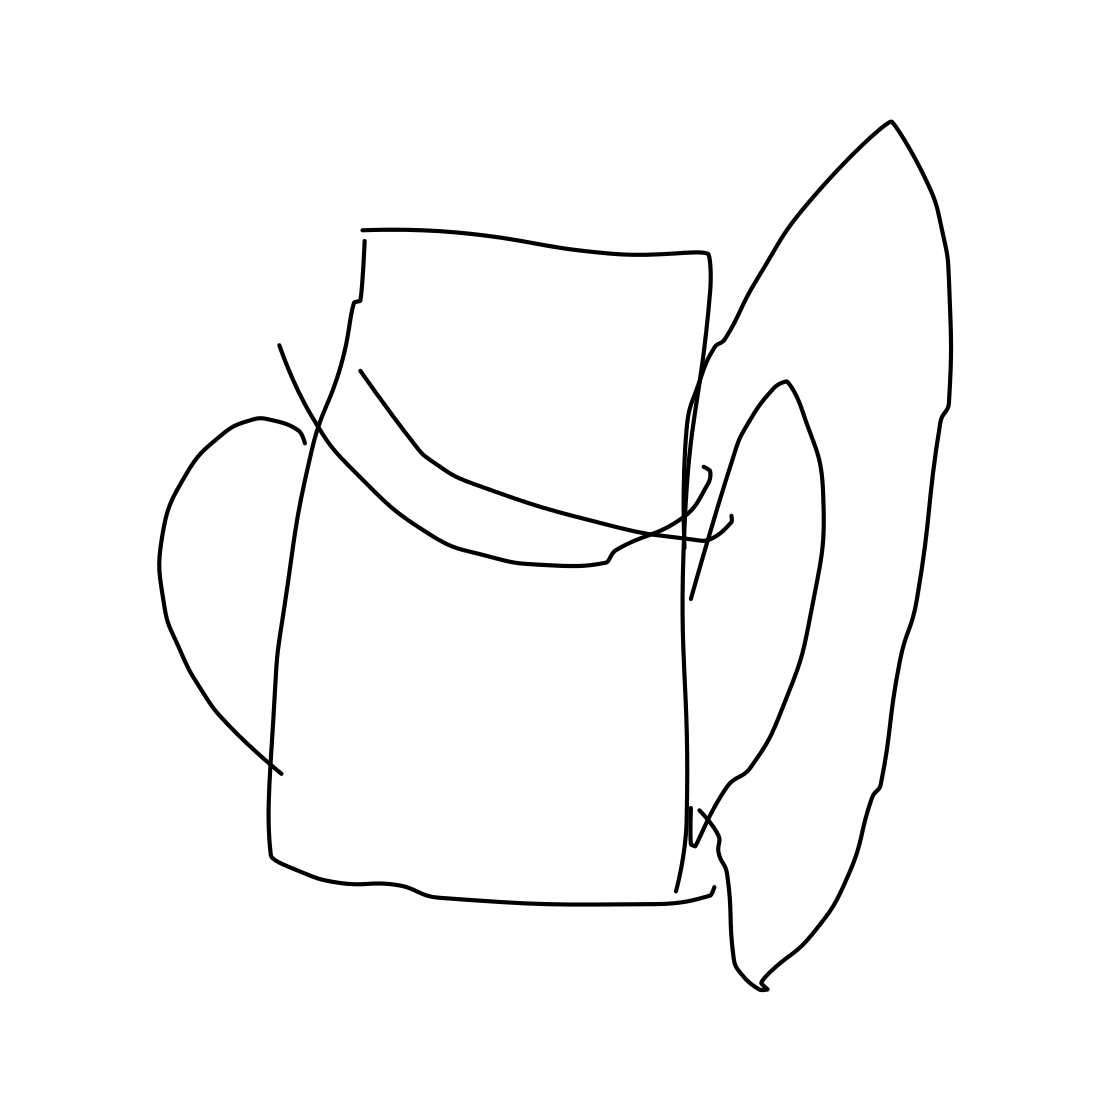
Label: backpack